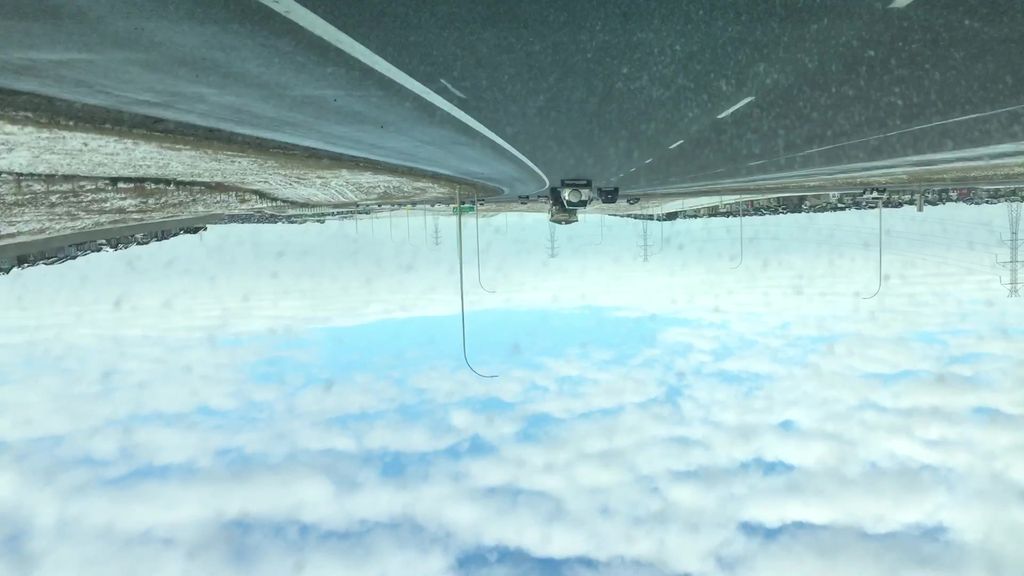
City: calgary